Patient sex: M
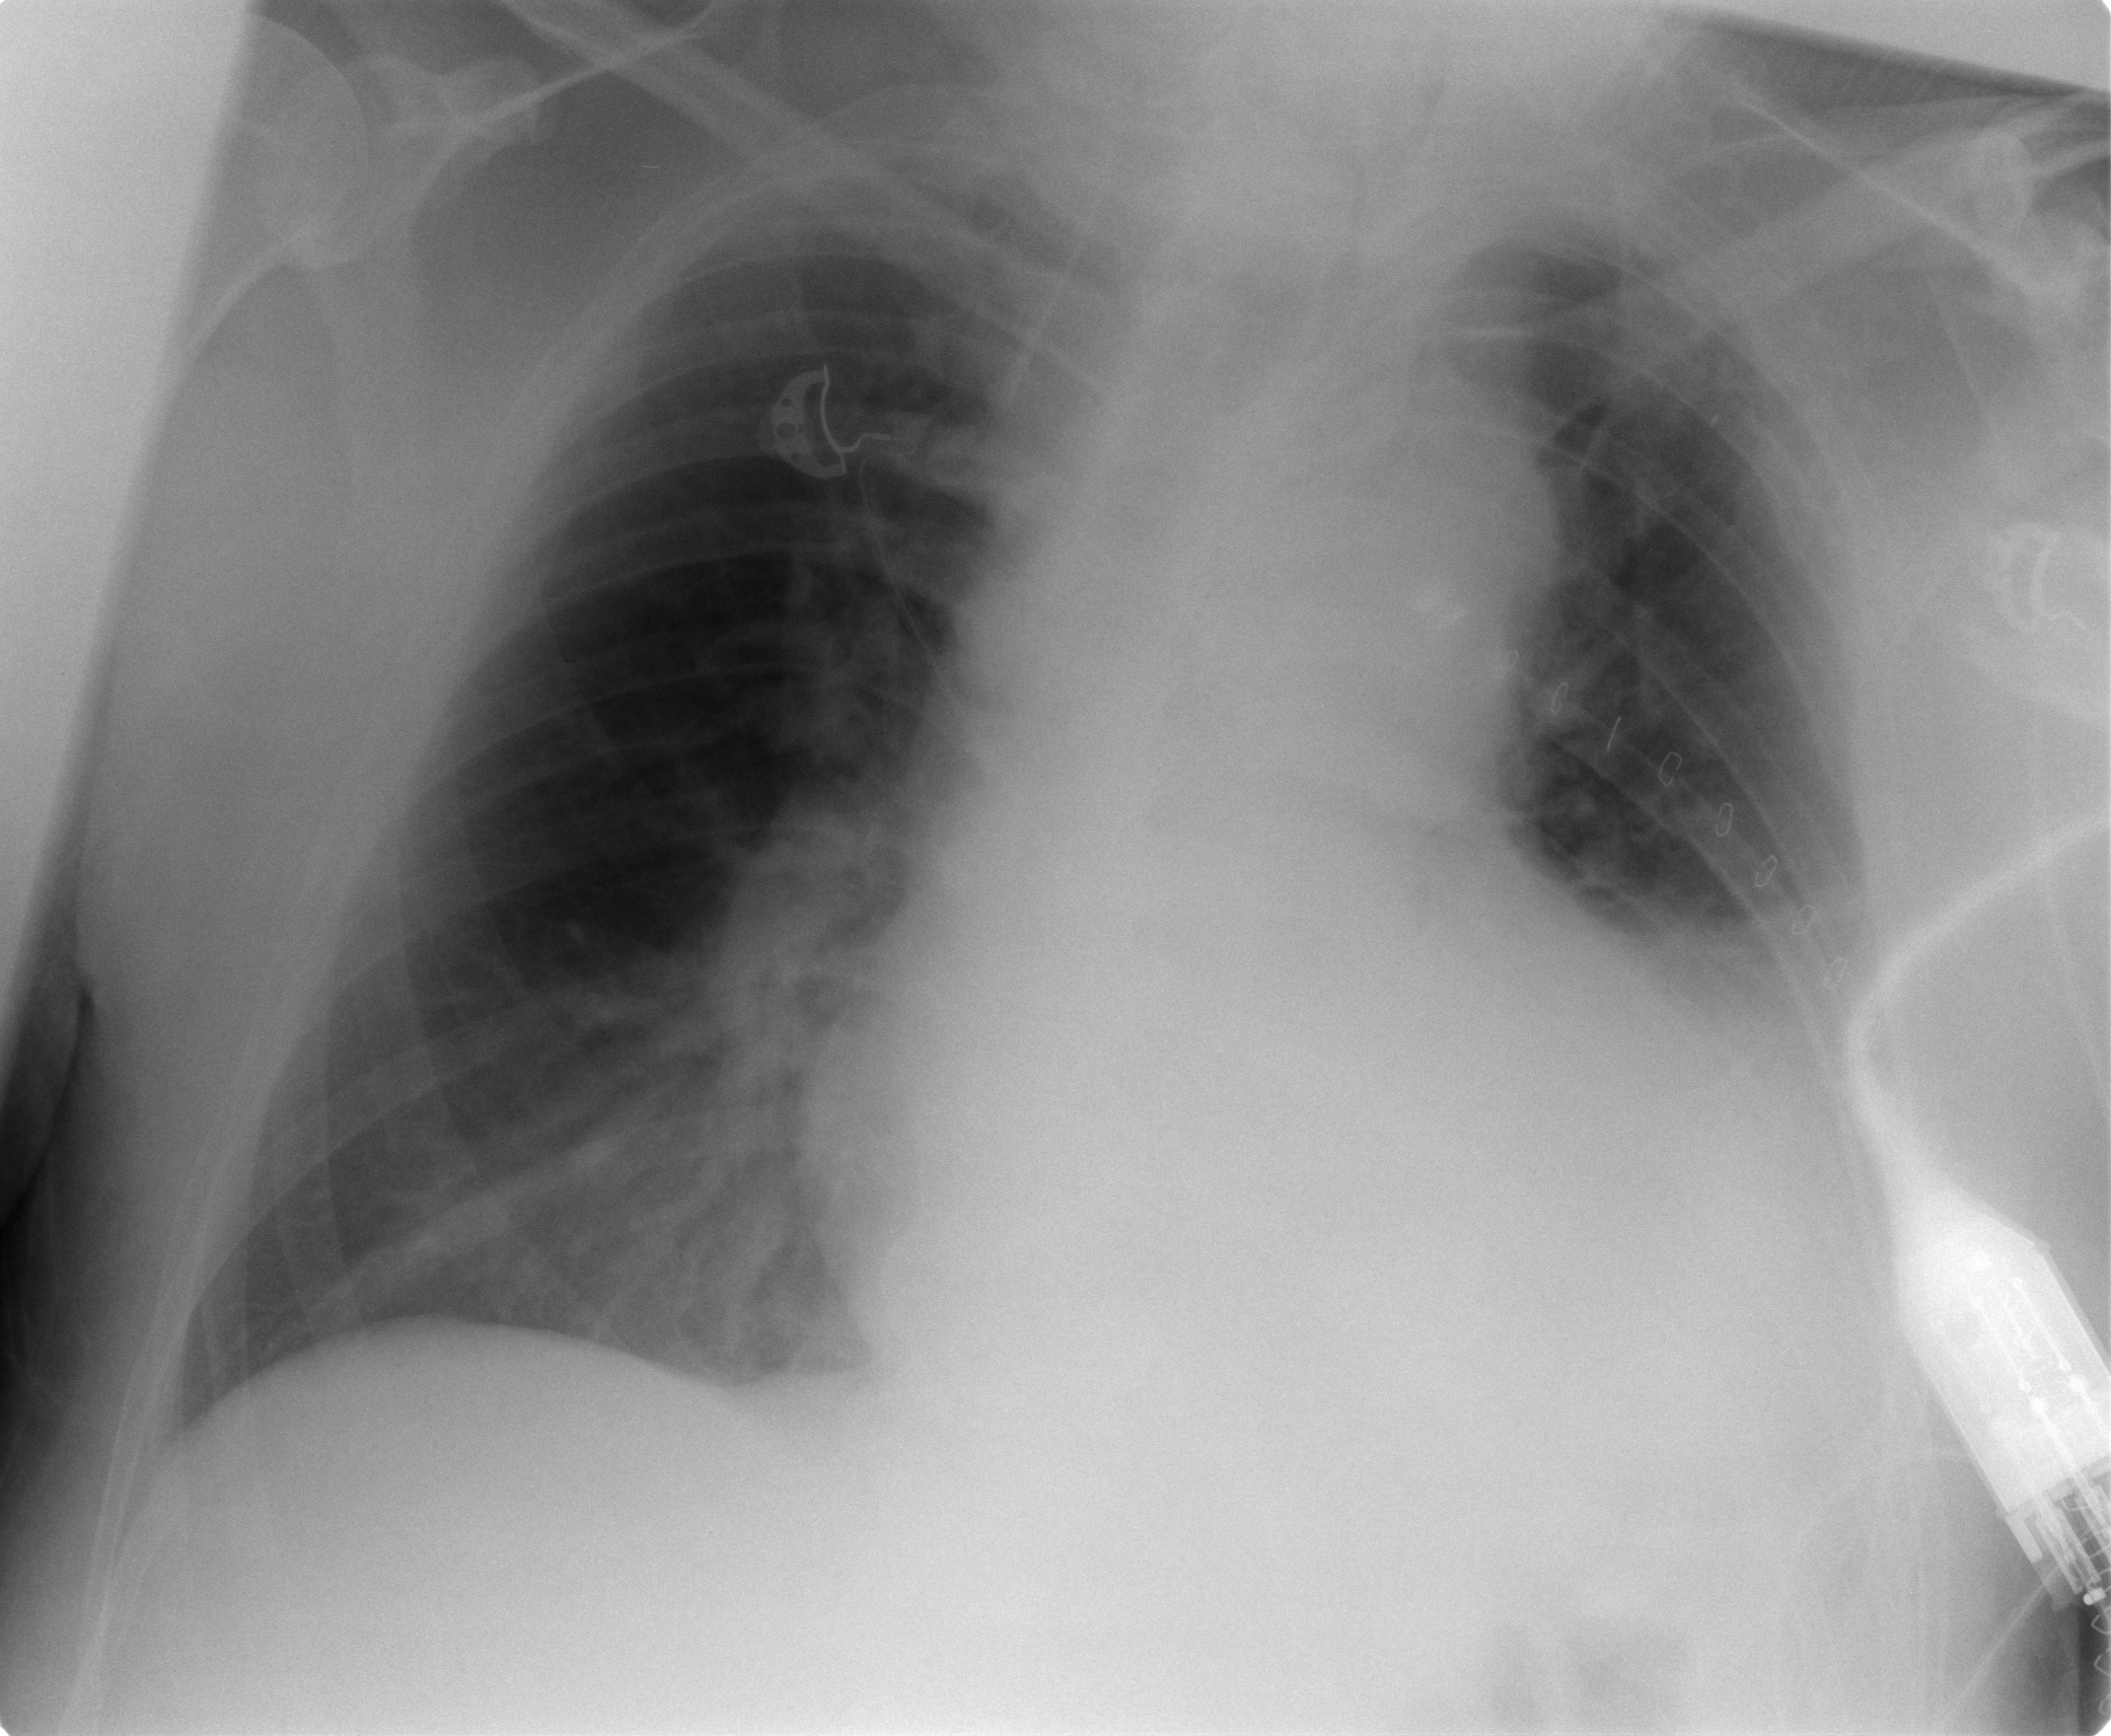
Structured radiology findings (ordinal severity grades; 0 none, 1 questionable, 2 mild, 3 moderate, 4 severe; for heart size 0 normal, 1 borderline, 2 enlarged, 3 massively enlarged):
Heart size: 2
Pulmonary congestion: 0
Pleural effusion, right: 0
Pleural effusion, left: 3
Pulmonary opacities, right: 0
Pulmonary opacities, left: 0
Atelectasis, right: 0
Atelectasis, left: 2